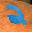
Label: 2